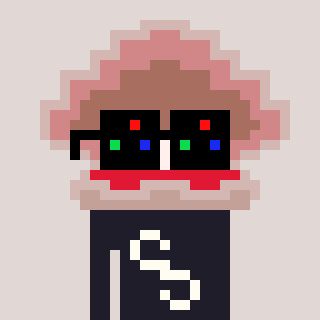
a pixel art character with square black sunglasses, a oyster-shaped head and a grayscale-colored body on a warm background